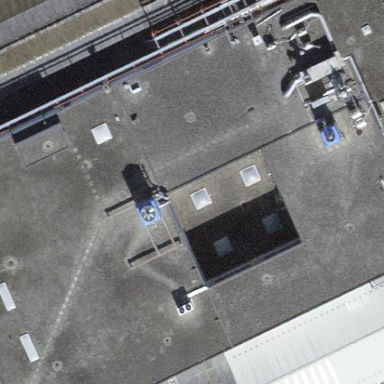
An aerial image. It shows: Industrial building.